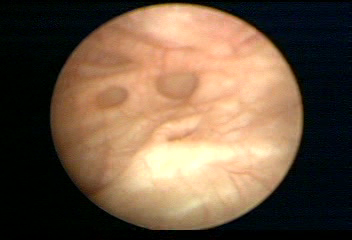
Modality: WLC
Class: Normal mucosa
Bladder cancer association: No